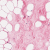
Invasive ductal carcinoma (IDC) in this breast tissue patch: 0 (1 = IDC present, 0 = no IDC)